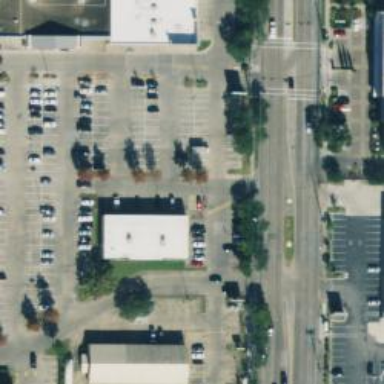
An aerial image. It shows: Parking space.